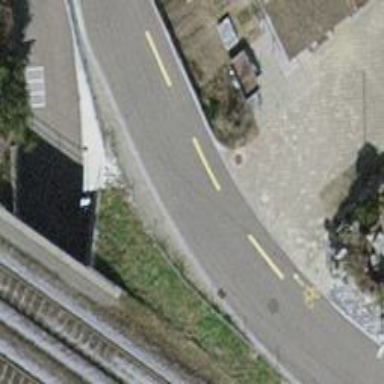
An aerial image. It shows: Asphalt road in residential area.